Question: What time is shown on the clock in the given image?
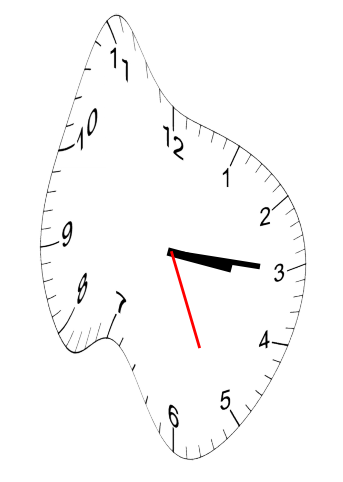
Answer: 03:15:26